Question: The code below generates two random decimal values, then subtracts them to get '$c'.
The do-while loop is trying to ensure that '$c' will not be a whole number. But I keep getting times where '$c' actually is a whole number.
'''
do{
unset($a);
unset($b);
unset($c);
unset($adjuster);
unset($c_is_int);
$a = mt_rand(5, 75);
$b = mt_rand(5, 75);
$adjuster = mt_rand(2, 20);
$decimal_selector = mt_rand(1, 6);
if ($decimal_selector == 1){
$a = $a / 10;
$b = $b / 10;
}
if ($decimal_selector == 2){
$a = $a / 10;
$b = $b / 100;
}
if ($decimal_selector == 3){
$a = $a / 100;
$b = $b / 10;
}
if ($decimal_selector == 4){
$a = $a / 100;
$b = $b / 100;
}
if ($decimal_selector == 5){
$a = $a / 1000;
$b = $b / 1000;
}
if ($decimal_selector == 6){
$a = $a / 1000;
$b = $b / 100;
}
if($b < $a){
$b = $b + ($a - $b) + $adjuster;
}
$c = $b - $a;
if(intval($c) == $c) {
$c_is_int = 1;
} else {
$c_is_int = 0;
}
echo $a . '<br><br>';
echo $b . '<br><br>';
echo intval($c) . '<br>';
echo $c_is_int . '<br>';
echo $c . '<br><br>';
} while($c_is_int == 1);
'''
The attached image shows the results of one of these failing times. Any ideas on where this is going wrong?

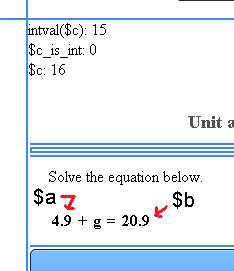
Answer: Why not check to see if the number has a decimal?
'''
$c = 123.456;
if(strpos((string) $c, '.') !== FALSE) {
// is decimal/float/double
}
'''
You can also just check to see if it's an int
'''
if(is_int($c))
'''